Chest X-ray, PA view. Patient: 26 years old, sex F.
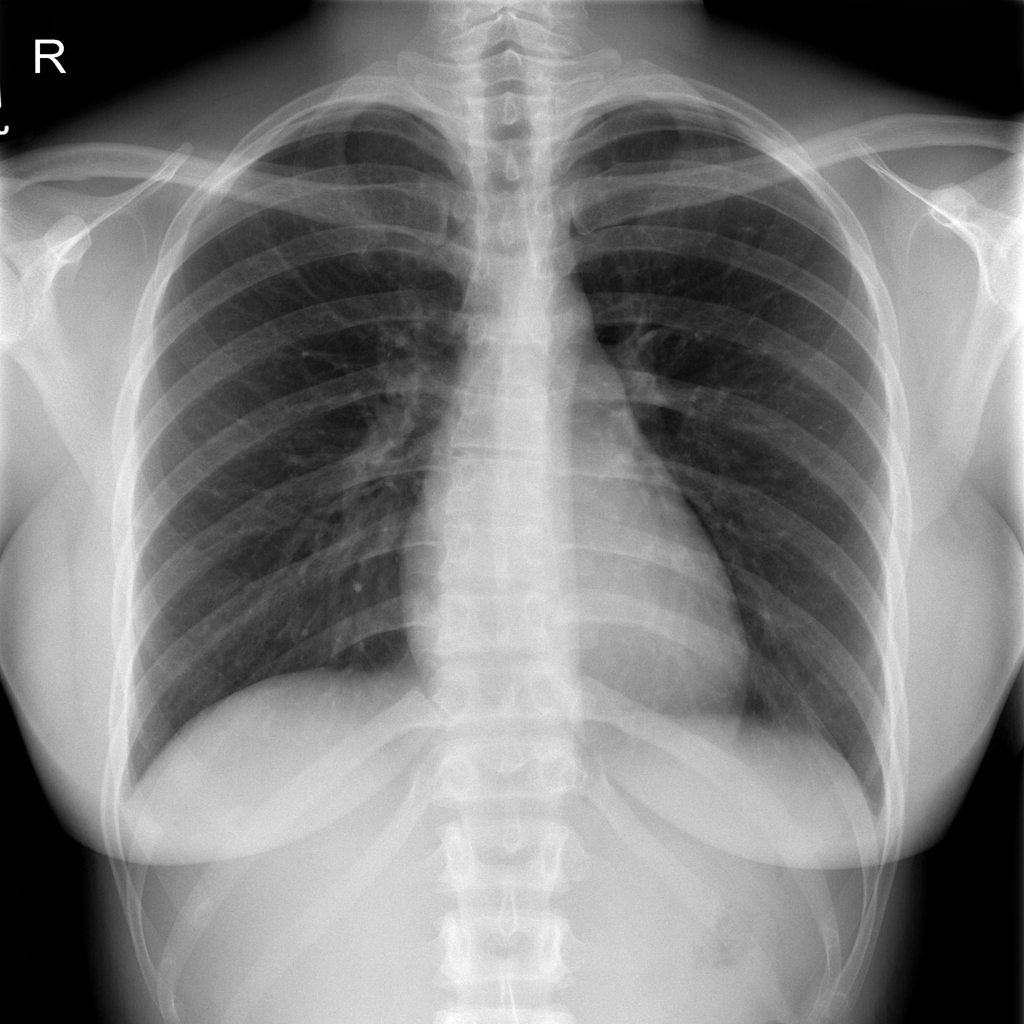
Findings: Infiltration